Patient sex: F
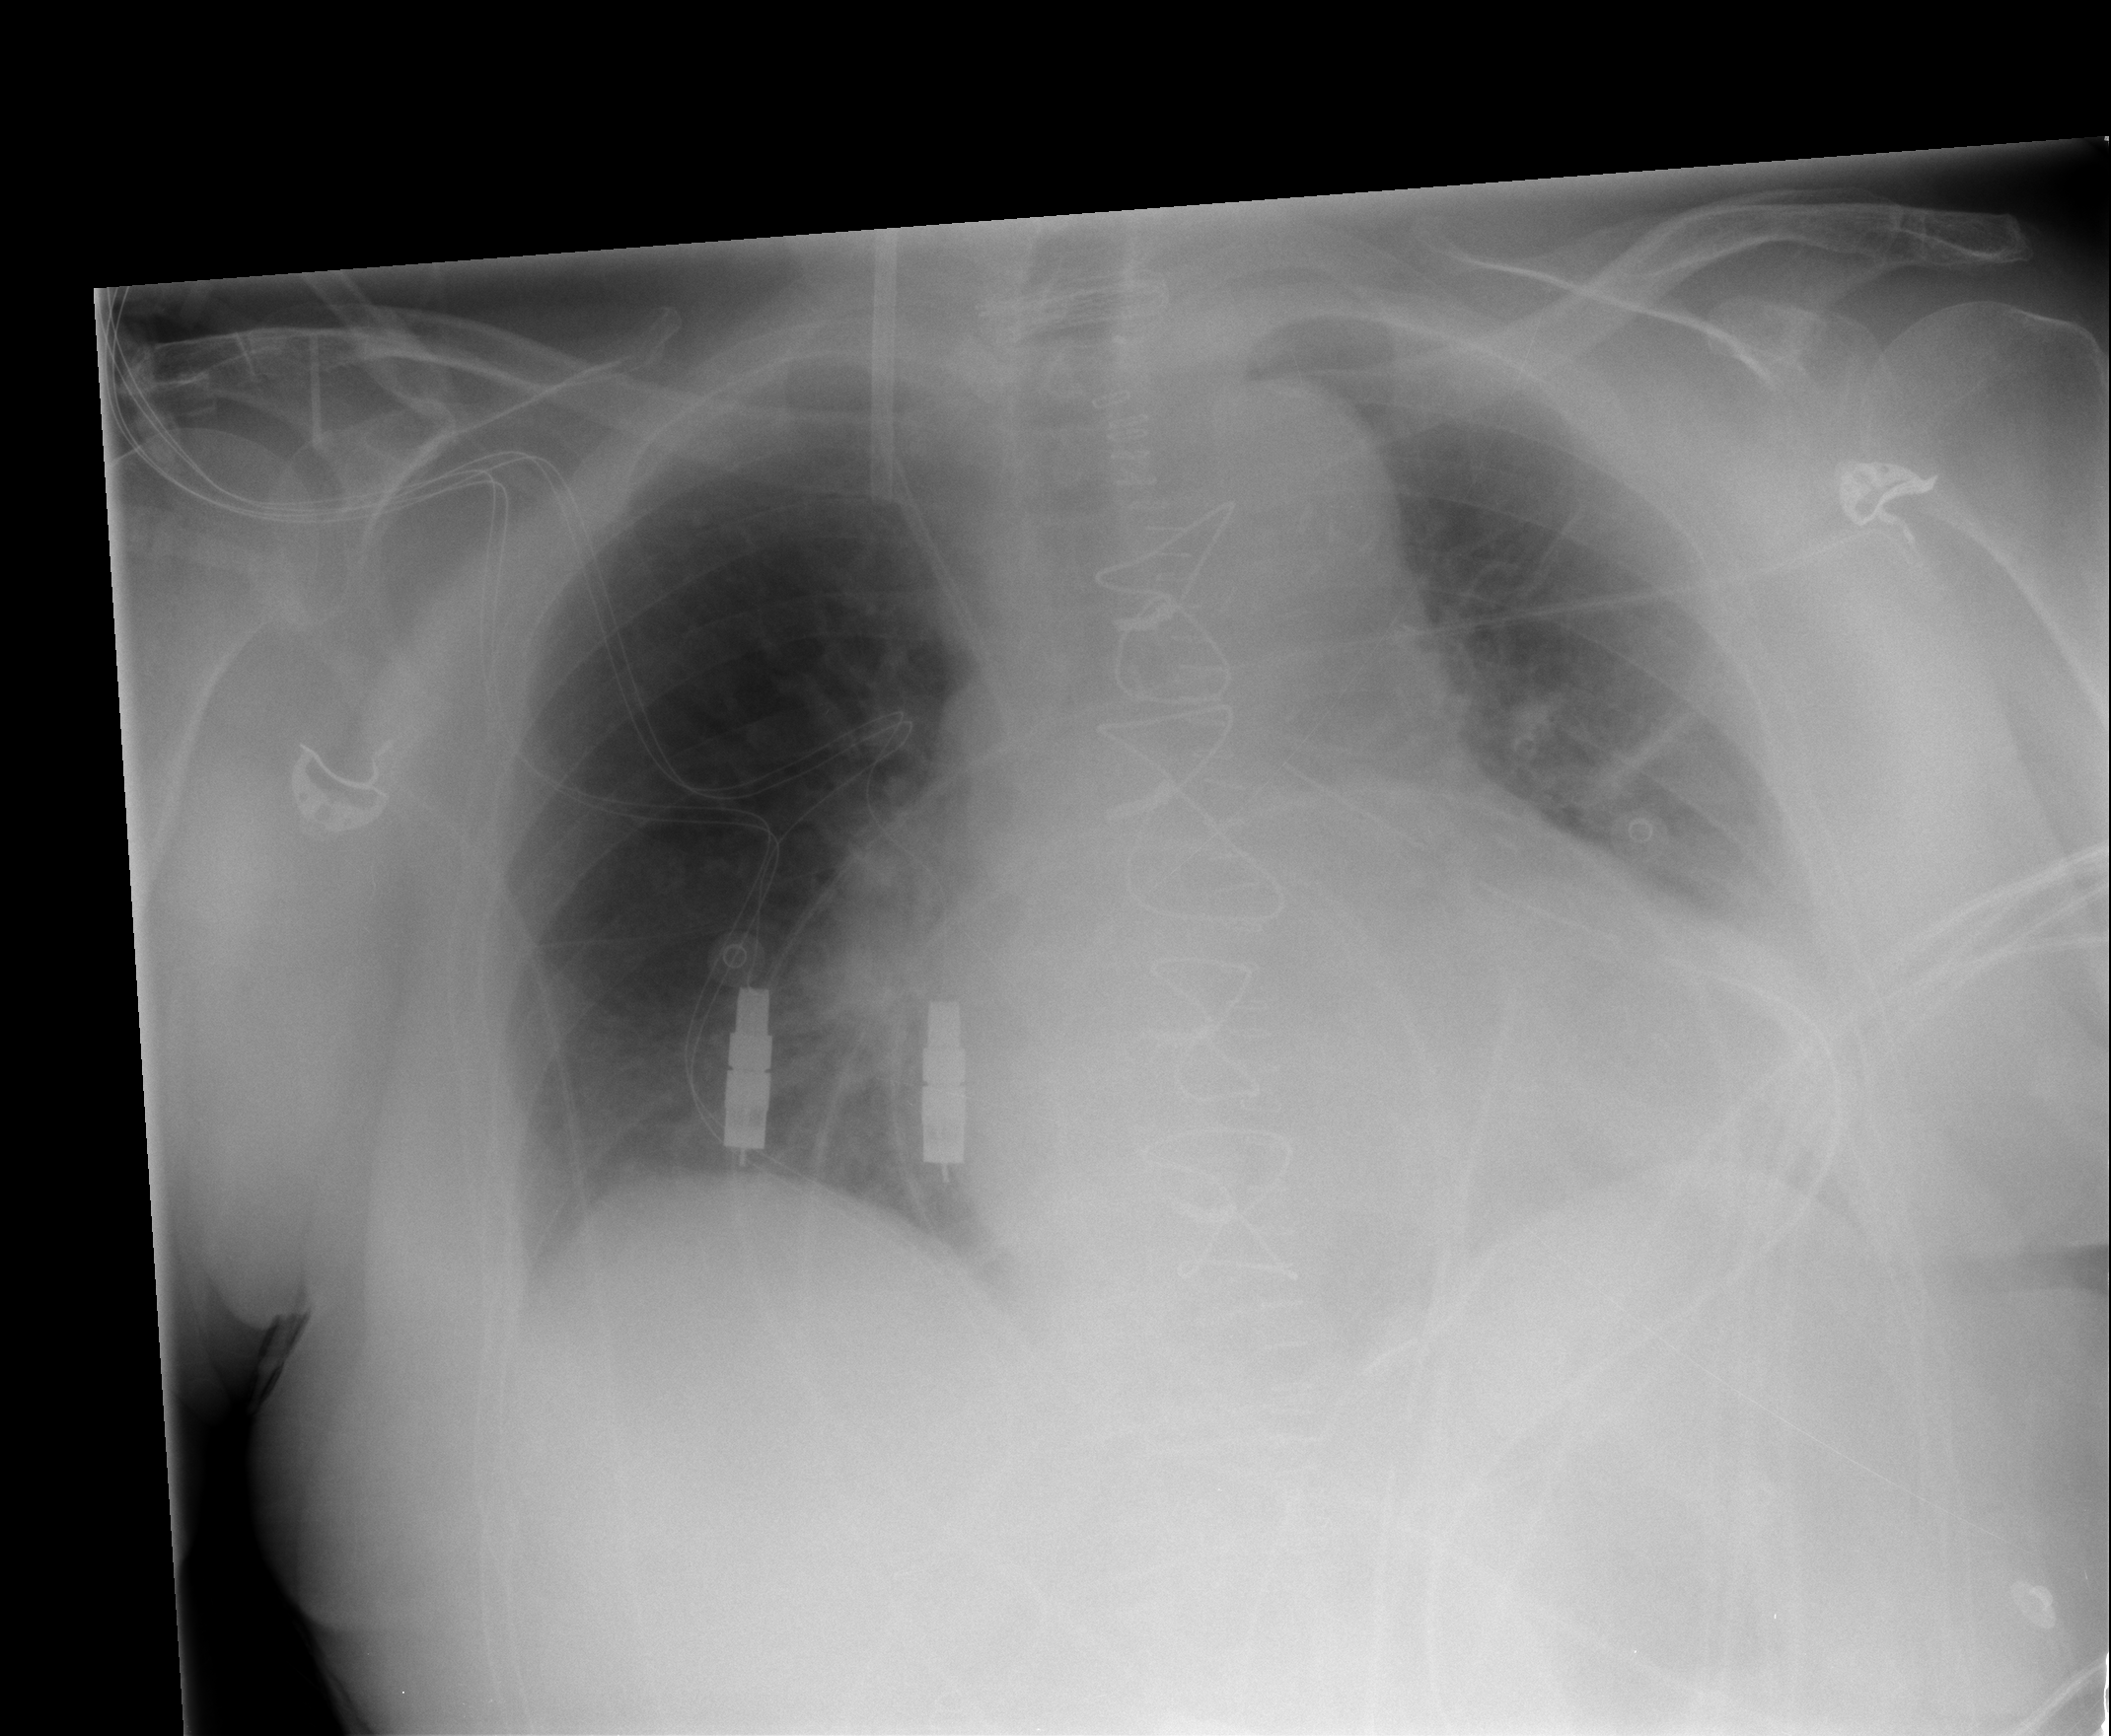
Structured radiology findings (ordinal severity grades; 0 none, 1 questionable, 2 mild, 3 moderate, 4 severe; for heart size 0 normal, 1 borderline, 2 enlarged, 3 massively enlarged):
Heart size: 2
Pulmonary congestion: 0
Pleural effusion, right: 0
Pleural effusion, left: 2
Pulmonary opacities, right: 0
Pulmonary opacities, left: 0
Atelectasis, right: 0
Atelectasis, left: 2